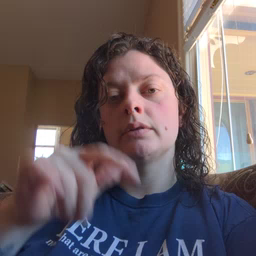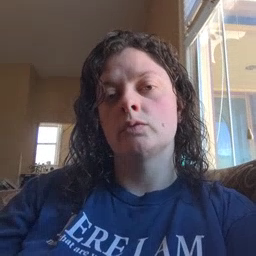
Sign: shoe